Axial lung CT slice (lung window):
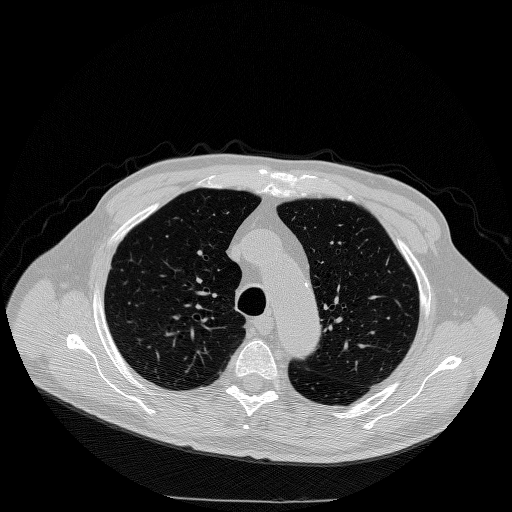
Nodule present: no